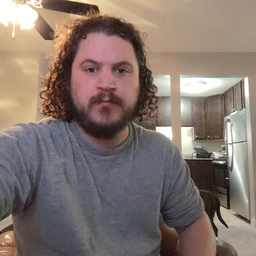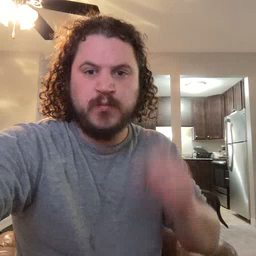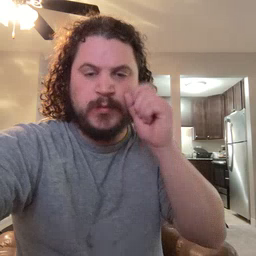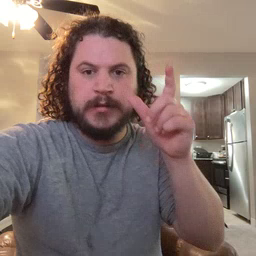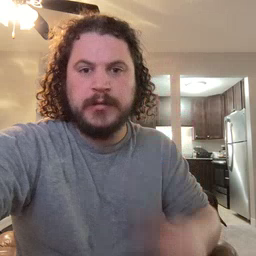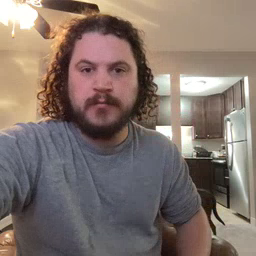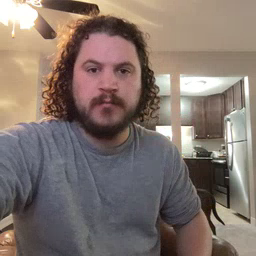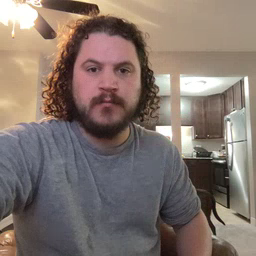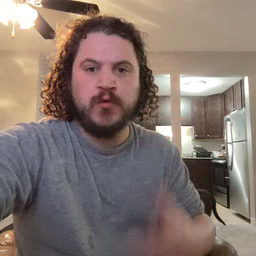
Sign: awake